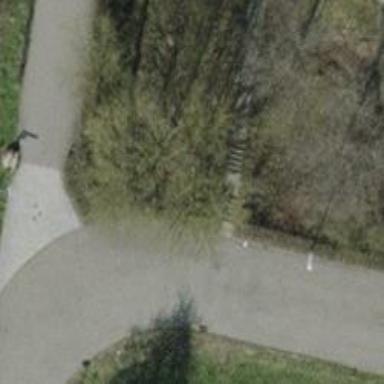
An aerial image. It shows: Set of steps on the road.